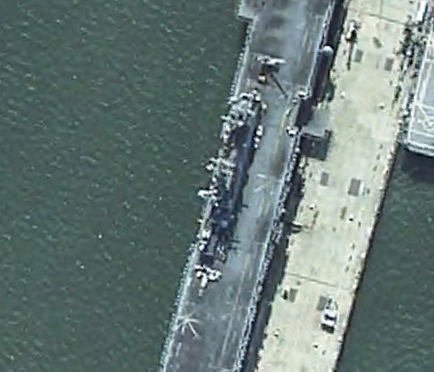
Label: assault